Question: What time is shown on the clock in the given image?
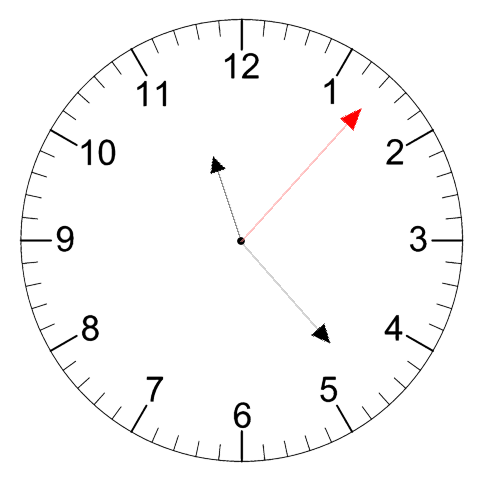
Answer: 11:23:07